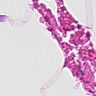
Metastatic tissue present: no